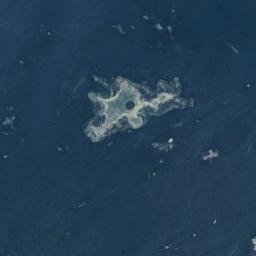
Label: island